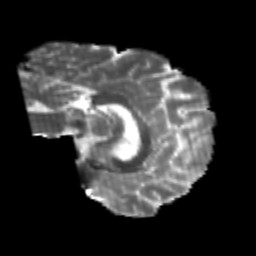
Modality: T2w
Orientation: sagittal
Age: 22
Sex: male
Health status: healthy
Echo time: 0.074 s